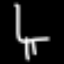
Label: chair